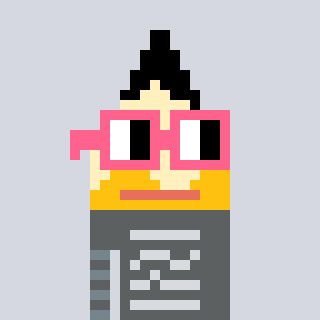
a pixel art character with square pink glasses, a pencil-shaped head and a gunk-colored body on a cool background